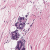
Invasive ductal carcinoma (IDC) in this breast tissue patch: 0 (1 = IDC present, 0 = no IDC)